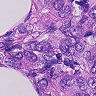
Metastatic tissue present: yes